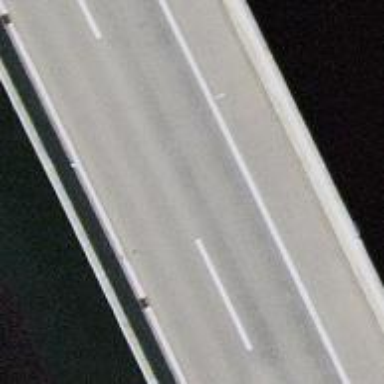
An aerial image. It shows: Motorway bridge with asphalt surface.